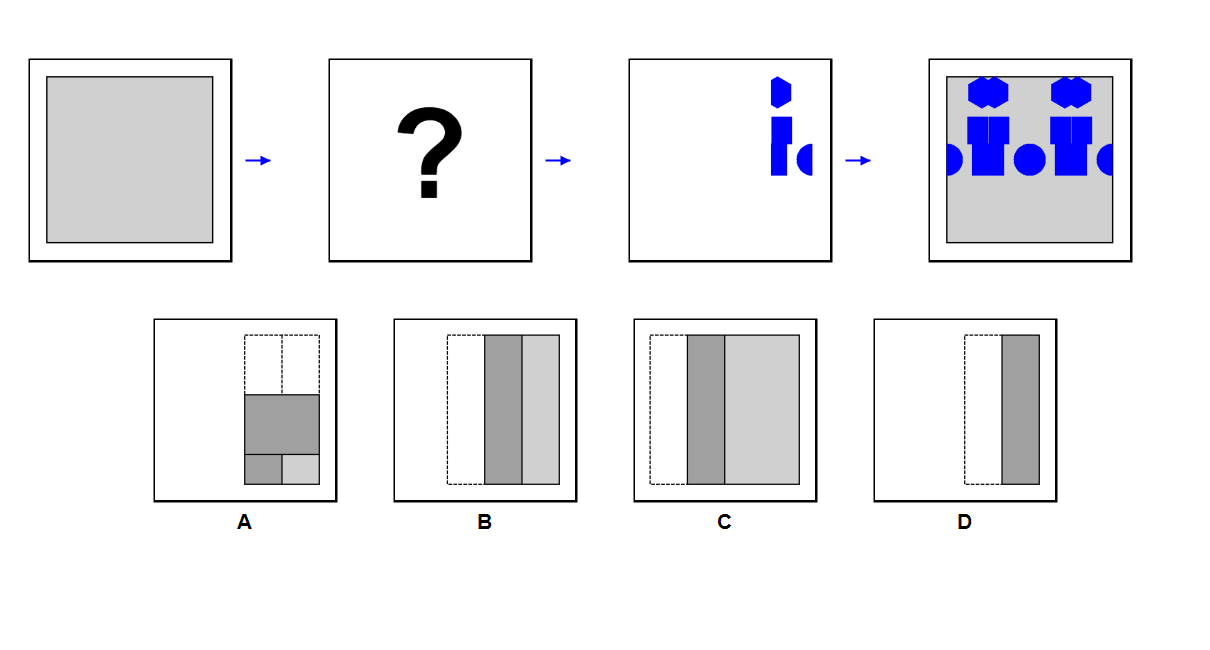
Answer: A